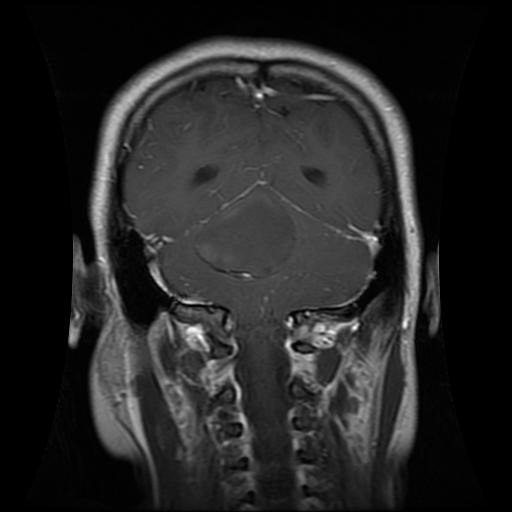
Label: glioma